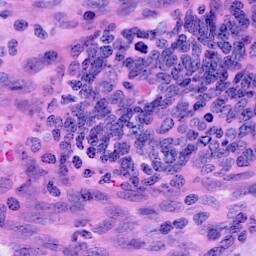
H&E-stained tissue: Cervix